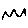
Label: zigzag